Aerial crown-view tile of a tropical tree (Barro Colorado Island, Panama), acquired 20240716:
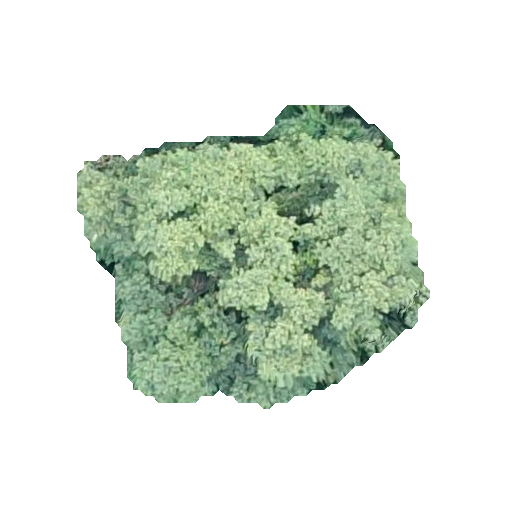
Species: Luehea seemannii
GBIF accepted scientific name: Luehea seemannii
Crown area: 121.324 m²